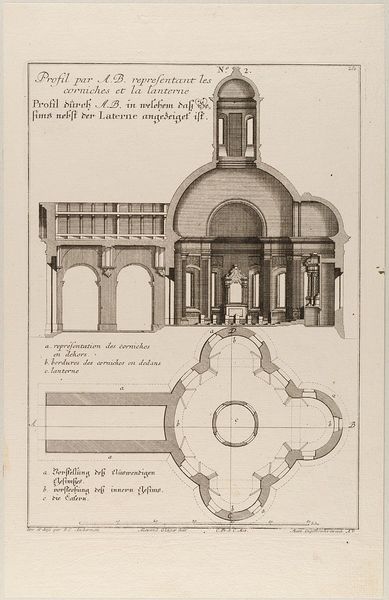
Titel: Grundriss und Profil einer Kapelle in dorisch-toskanischem Stil
Künstler: Martin Engelbrecht
Standort: Hamburg
Institution: Museum für Kunst und Gewerbe Hamburg
Schlagwörter: barock, papier, grafik, graphik, fotografie, photographie, druckgraphik, druckgrafik, radierung, entwurf, kapelle, plan, grundriss, gerippt, reproduktionen, barockzeit, barockzeitalter, druckerzeugnisse, architekturdarstellungen, gebäudes, ornamentstich, vorlageblätter